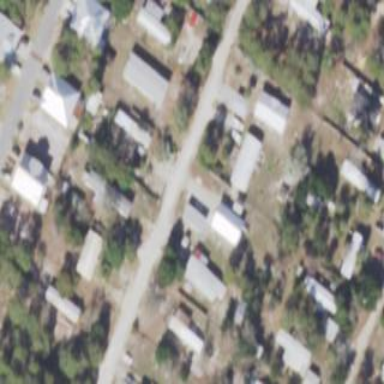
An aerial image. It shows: Residential area designated as trailer park.